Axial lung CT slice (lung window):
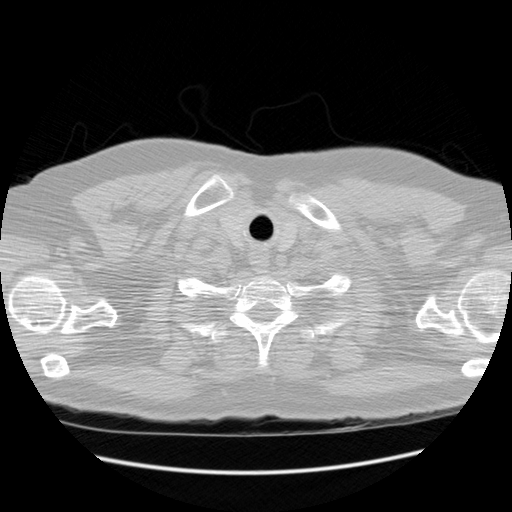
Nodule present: no